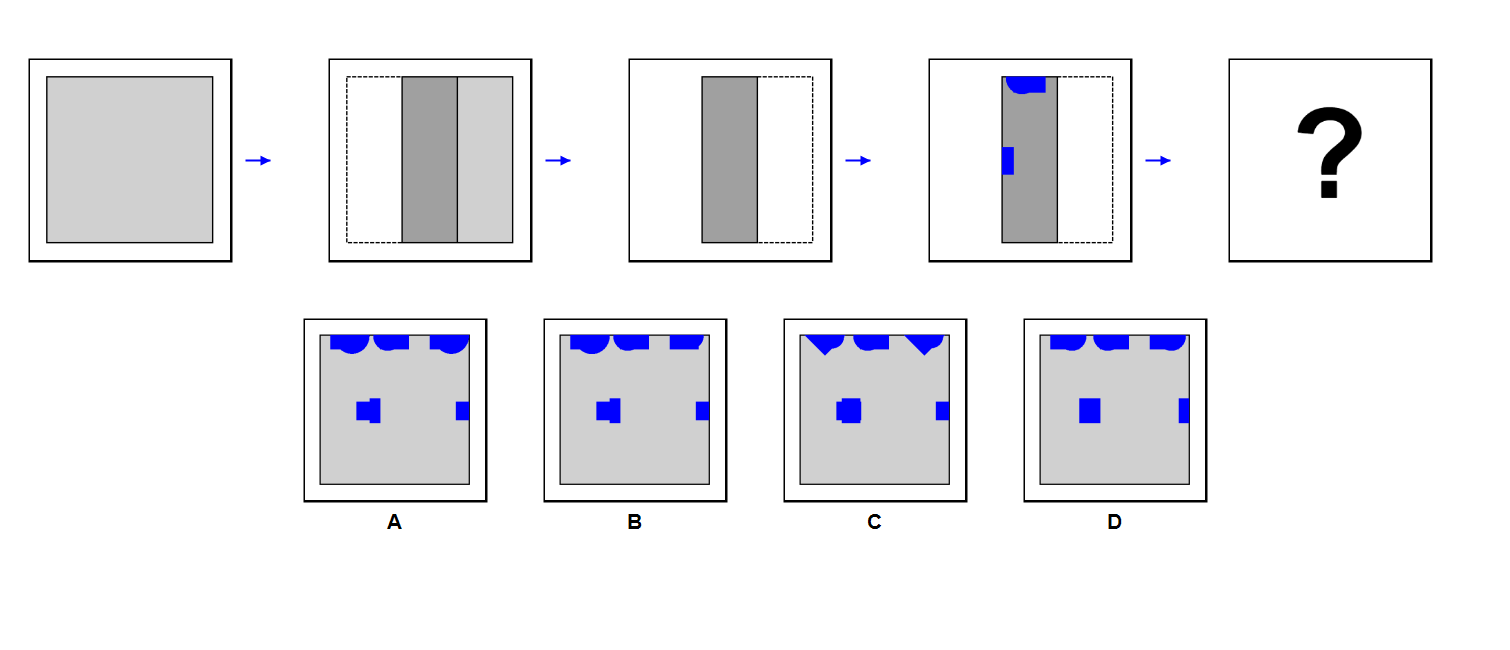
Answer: D